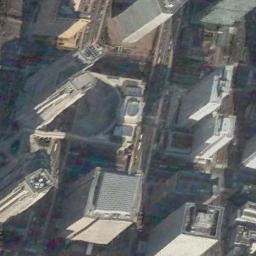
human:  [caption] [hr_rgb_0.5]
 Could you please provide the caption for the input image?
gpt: In a business district there are many buildings of different heights and heights and several roads with many cars and some trees .

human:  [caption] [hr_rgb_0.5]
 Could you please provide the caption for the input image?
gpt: A commercial area has some high-rise buildings and some roads go through the commercial area .

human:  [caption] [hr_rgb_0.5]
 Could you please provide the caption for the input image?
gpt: The style of the building is very strange .

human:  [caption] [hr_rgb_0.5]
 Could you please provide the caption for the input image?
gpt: The commercial area is consist of many tall buildings .

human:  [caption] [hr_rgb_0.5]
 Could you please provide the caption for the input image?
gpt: There are some white buildings arranged neatly on a commercial area .